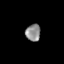
Tissue: skin
Cell type: Epithelial cells
Senescence score: 0.2534
Nuclear area (px): 250
Mean DAPI intensity: 139.336